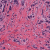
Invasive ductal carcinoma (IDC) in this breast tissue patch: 1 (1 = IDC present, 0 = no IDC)